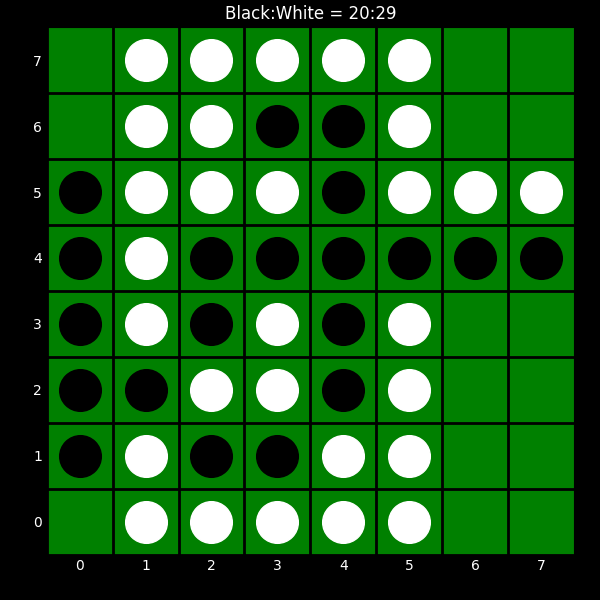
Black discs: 20
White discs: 29